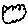
Label: cloud